Aerial crown-view tile of a tropical tree (Barro Colorado Island, Panama), acquired 20240918:
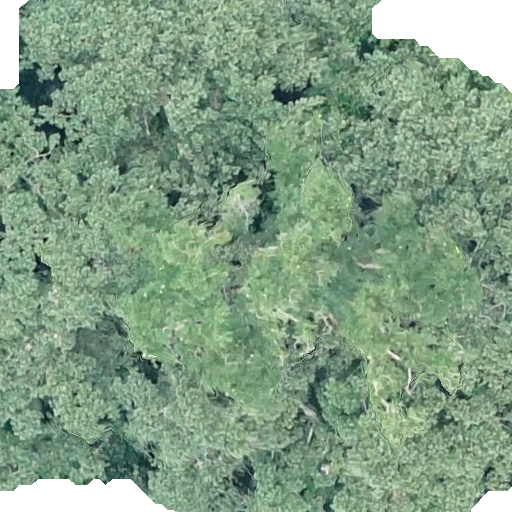
Species: Sloanea terniflora
GBIF accepted scientific name: Sloanea terniflora
Crown area: 418.733 m²